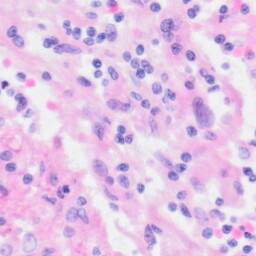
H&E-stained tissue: Kidney